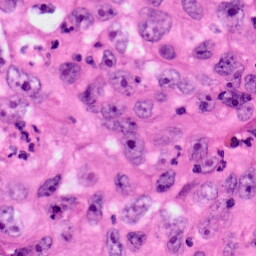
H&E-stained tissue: Lung